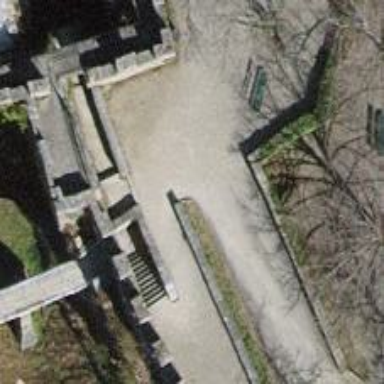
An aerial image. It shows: Footway on bridge with sett surface.